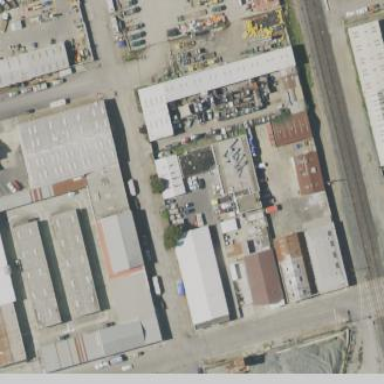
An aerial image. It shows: Industrial area with self-storage facility.